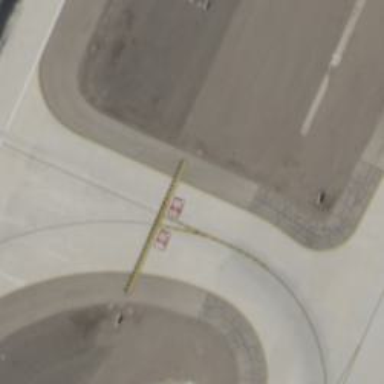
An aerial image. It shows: View of taxiway at the airport.